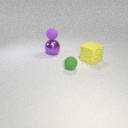
small green rubber sphere to the left of large yellow rubber cube